Brain MRI, t1w sequence, axial 2D slice.
Patient: age 29, sex F, weight 95 kg, height 1.95 m
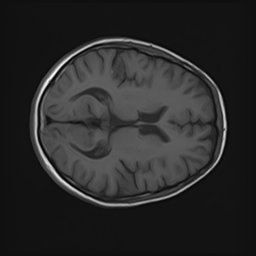